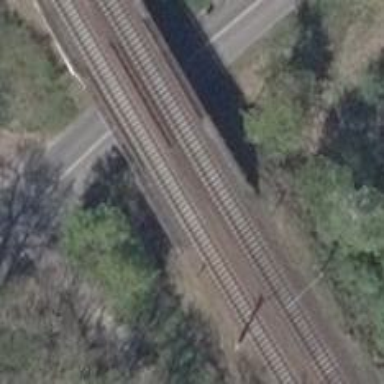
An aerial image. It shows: Bridge with electrified railway tracks featuring contact line.